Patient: sex M, age 44
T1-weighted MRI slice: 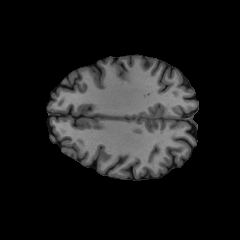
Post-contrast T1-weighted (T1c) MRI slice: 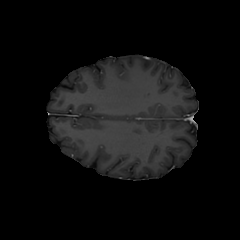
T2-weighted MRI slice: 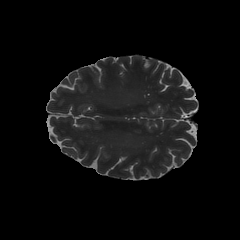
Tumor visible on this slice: no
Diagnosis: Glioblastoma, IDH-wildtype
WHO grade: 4